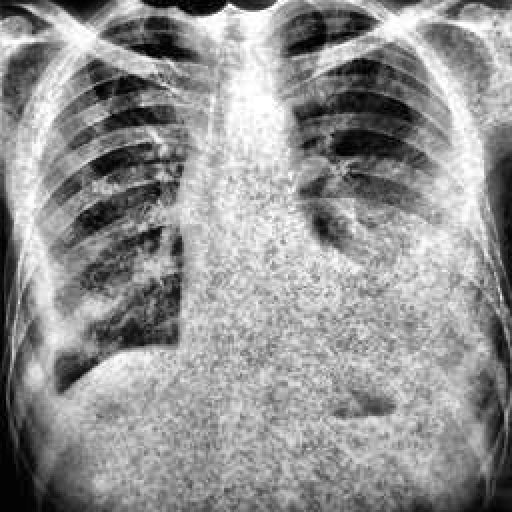
Finding: TUBERCULOSIS